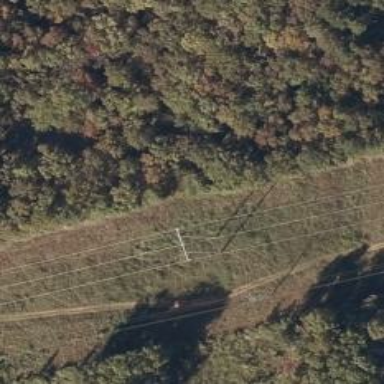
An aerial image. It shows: H-frame designed tower for power lines.